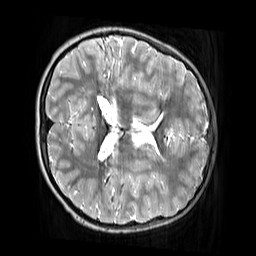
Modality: T2w
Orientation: axial
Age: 10
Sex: male
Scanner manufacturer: siemens
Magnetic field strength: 3 T
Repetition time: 3.2 s
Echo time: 0.408 s